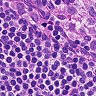
Metastatic tissue present: no